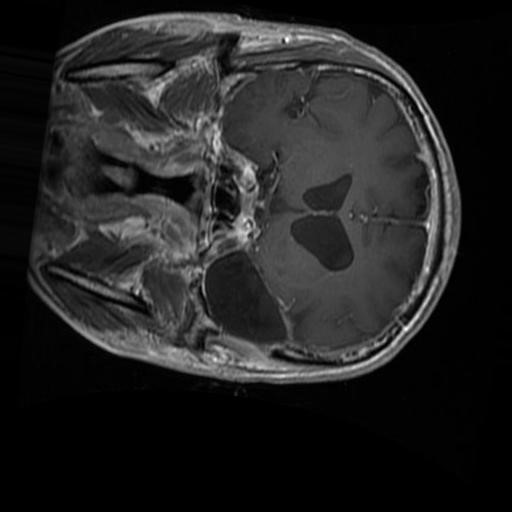
Label: brain_glioma